Question: I'm looking for a way to do anti-aliasing on a rotated image with a large border on IE10 on the image above.
I've try '-ms-backface-visibility:hidden' which fixes it on Chrome, but it doesn't work and I don't find any other information about IE10

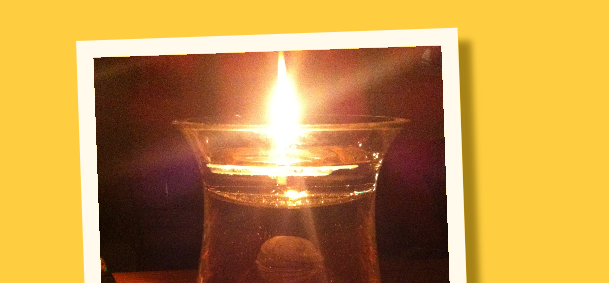
Answer: It seems not to be a CSS problem but a size one's on IE (maybe in order to avoid big calculation on client browser).
The image was a big one (+2K pixel), and the problem disappears when I reduce it under 1000px.